Brain MRI, t1w sequence, axial 2D slice.
Patient: age 22, sex F, weight 78 kg, height 1.78 m
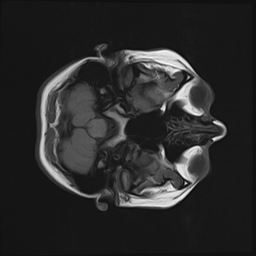